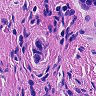
Metastatic tissue present: yes